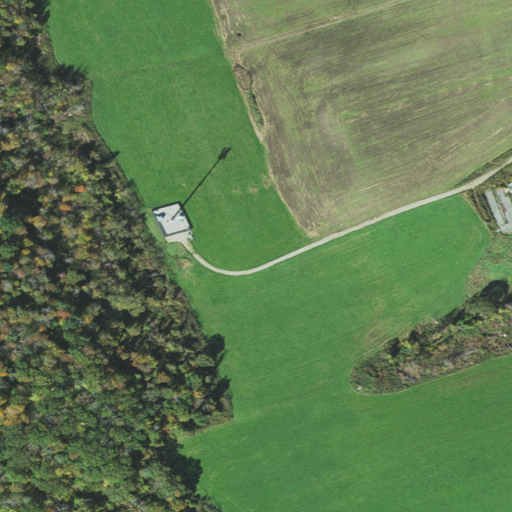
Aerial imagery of mountain in Massachusetts named Whittier Hill containing pasture, deciduous forest, cultivated crops, and mixed forest